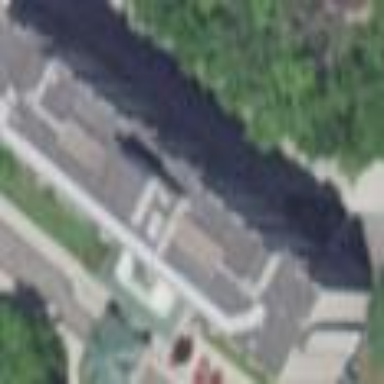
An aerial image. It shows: Residential building.